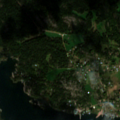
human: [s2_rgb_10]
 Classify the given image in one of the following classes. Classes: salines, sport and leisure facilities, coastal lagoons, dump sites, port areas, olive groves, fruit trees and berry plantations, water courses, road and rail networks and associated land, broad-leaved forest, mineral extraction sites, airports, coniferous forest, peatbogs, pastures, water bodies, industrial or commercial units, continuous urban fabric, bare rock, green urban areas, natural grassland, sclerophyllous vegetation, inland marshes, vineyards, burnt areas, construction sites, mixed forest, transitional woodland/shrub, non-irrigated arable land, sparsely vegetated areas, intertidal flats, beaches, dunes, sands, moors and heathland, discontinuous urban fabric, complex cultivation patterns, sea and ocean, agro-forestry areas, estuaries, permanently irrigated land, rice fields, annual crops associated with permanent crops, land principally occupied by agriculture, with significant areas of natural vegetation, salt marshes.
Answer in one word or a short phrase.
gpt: coniferous forest, mixed forest, sea and ocean